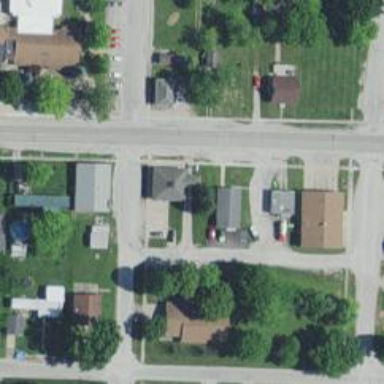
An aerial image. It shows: Alley classified as service road.